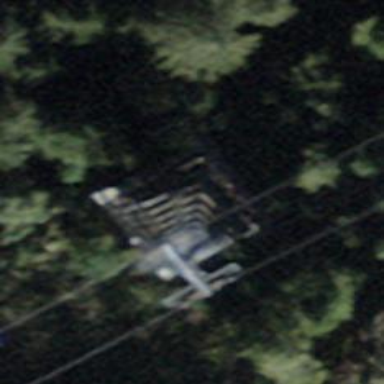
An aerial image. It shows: Pylon used for aerialway.